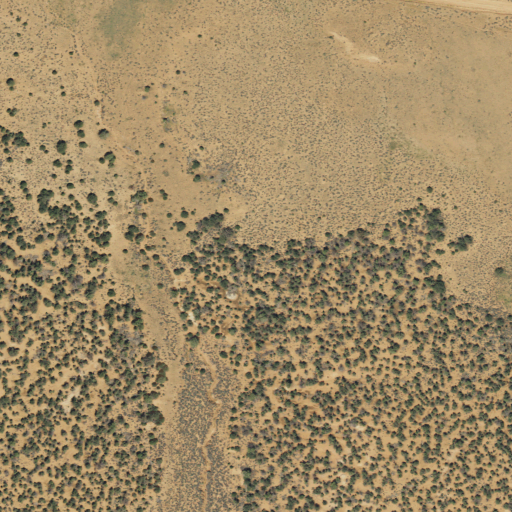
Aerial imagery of plain(s) in Utah named Coyote Flat containing shrub, evergreen forest, and grassland